Question: I have a struts application, In one of the pages I am using 'sj:submit' to submit the page with targets and 'errorElementId' attributes.I have used the Struts2 validations on the page and the result type are written so that the success will redirect to a div and the failure will redirect the action to the same div, using 'errorElementId' like the following
'''
<div id="errorDiv" >
<sj:submit targets="successDiv" errorElementDiv="errorDiv" />
</div>
<div id="successDiv">
</div>
'''
On testing this page I am getting the success response to the successDiv as given in the targets attribute, but in case of validation errors I am expecting the page to return to the same div where the sj belongs ie the errorDiv , but then also the the page with validation errors are rendered in the successDiv like the following

the result types for the action are the following
'''
<result name="success">jsp/process/processlist.jsp</result>
<result name="input">jsp/process/addprocess.jsp</result>
'''
Can somebody tell me where I am going wrong.
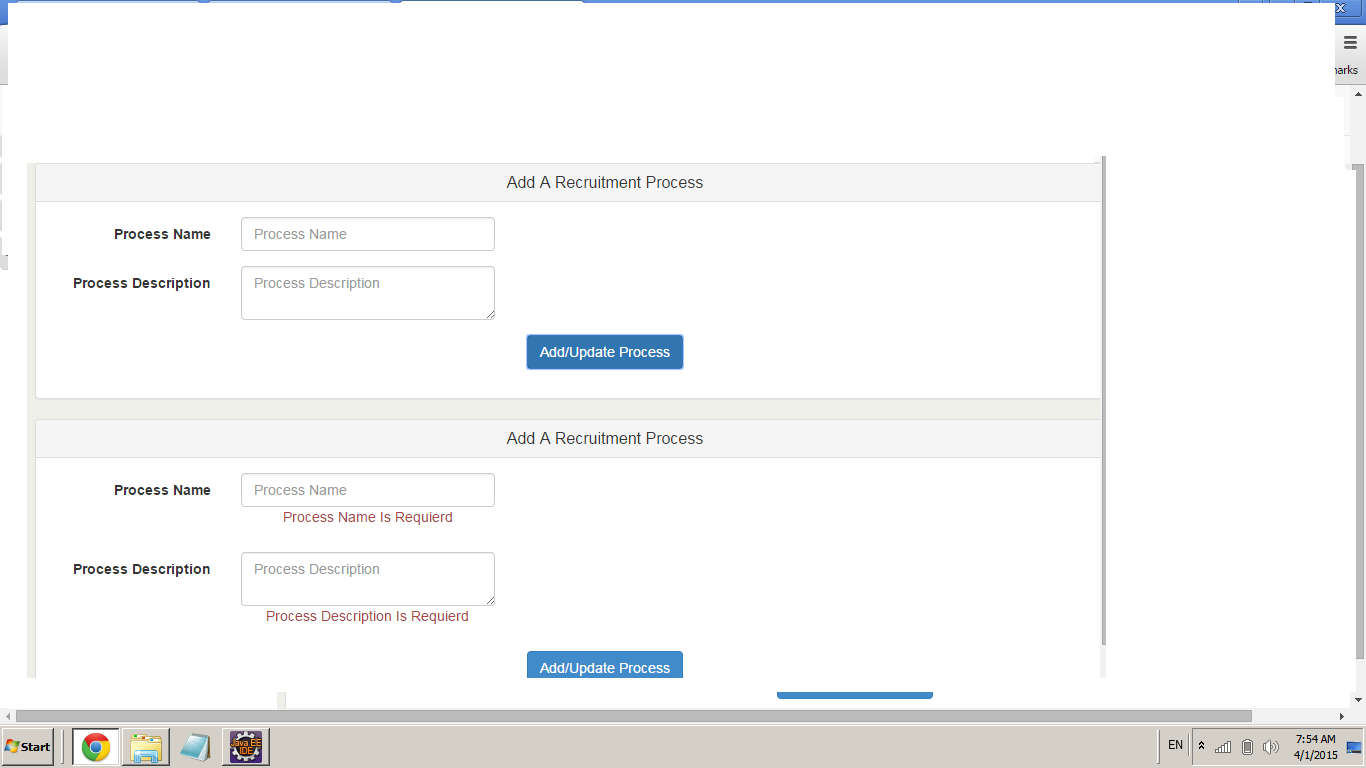
Answer: <URL> worked for me .
It uses a an interceptor called jsonValidationWorkflowStack , which will return the validation errors , which are handled by javascript .